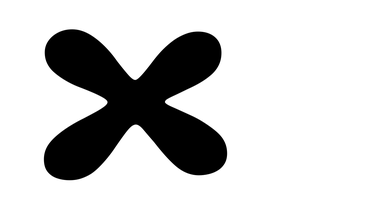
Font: Gluten_SemiBold